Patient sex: F
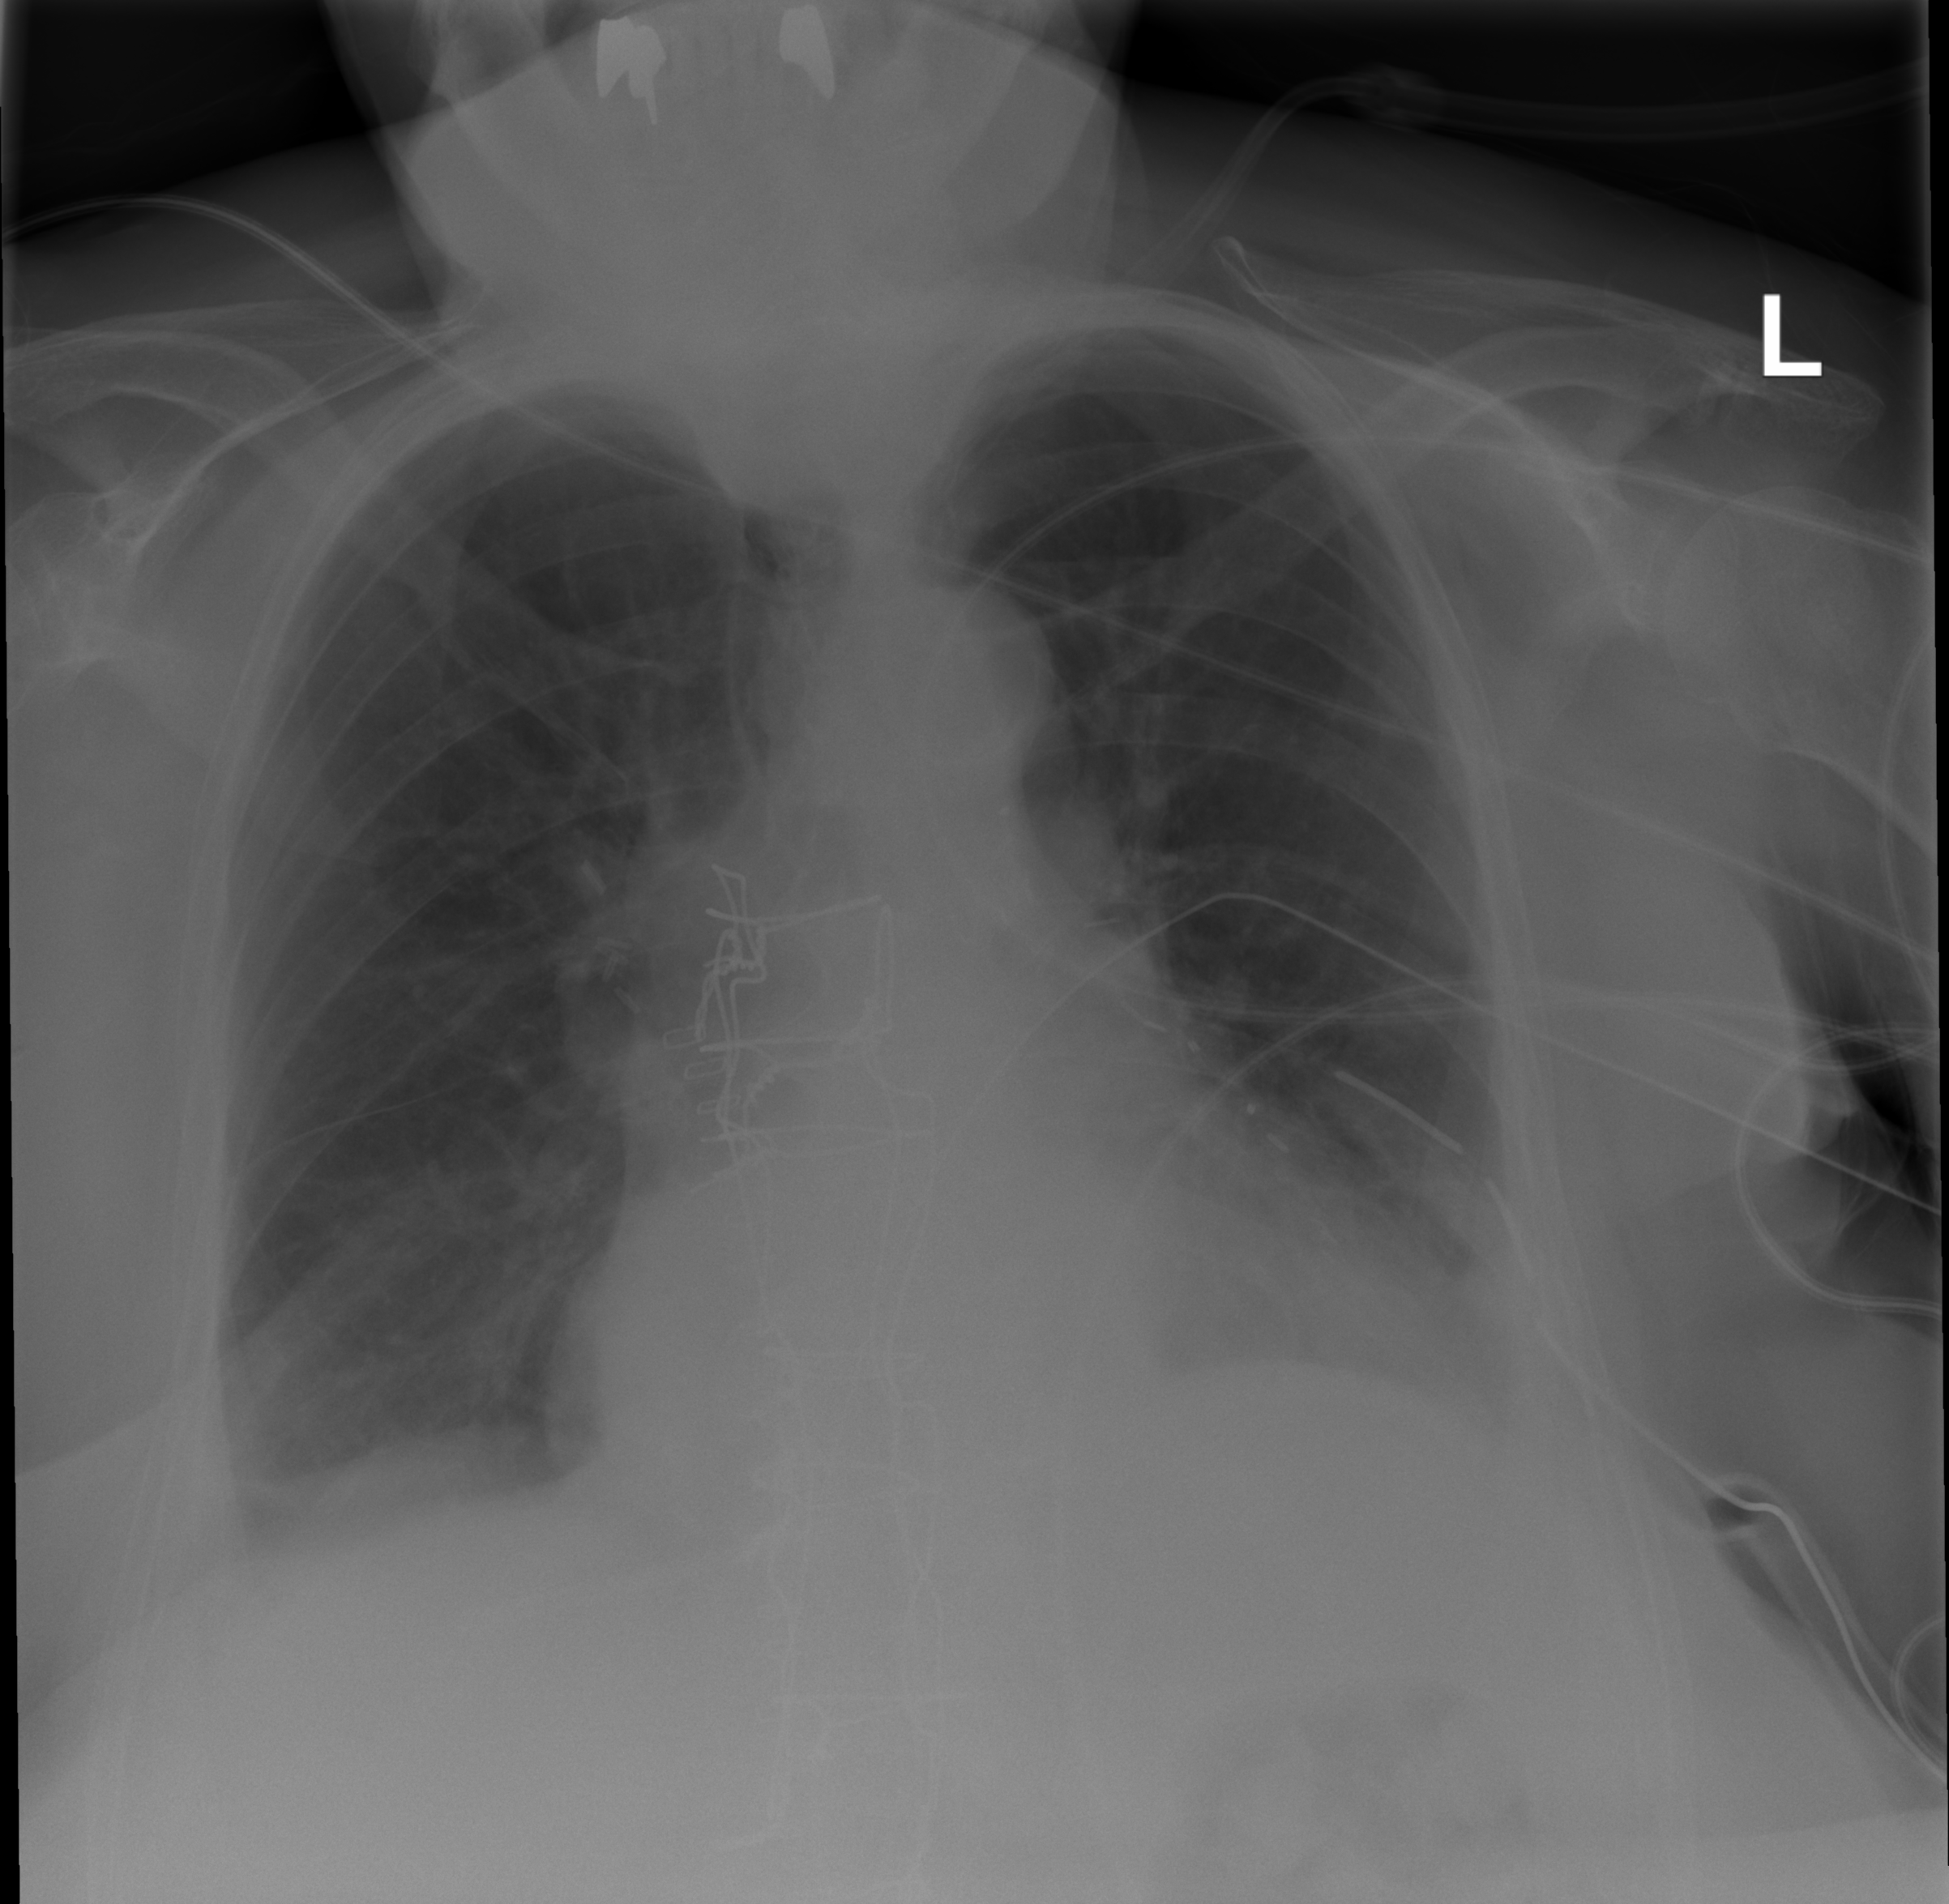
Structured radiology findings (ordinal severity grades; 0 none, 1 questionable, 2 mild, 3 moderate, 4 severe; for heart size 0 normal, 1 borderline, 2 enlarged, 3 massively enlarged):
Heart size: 2
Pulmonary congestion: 0
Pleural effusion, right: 1
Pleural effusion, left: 1
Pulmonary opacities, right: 0
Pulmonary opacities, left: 0
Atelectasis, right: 1
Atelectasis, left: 1